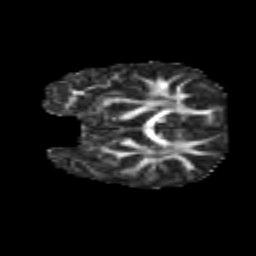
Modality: FA
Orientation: coronal
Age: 7
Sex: female
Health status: healthy